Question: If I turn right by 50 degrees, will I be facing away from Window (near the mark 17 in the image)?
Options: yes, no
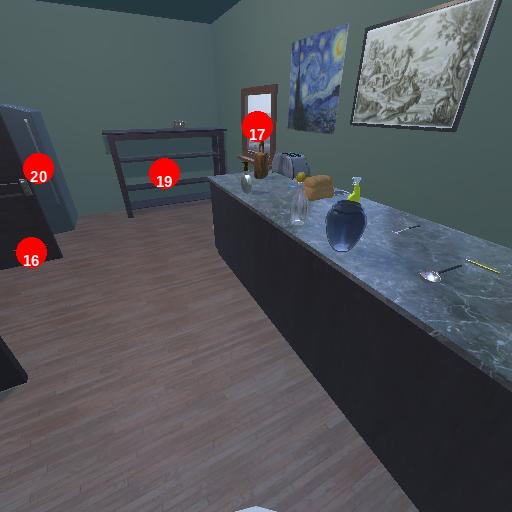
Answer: yes